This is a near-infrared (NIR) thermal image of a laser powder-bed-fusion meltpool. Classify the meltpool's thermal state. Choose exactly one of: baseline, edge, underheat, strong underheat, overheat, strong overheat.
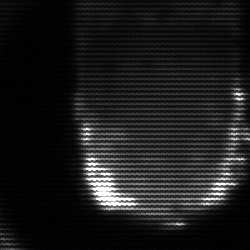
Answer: baseline